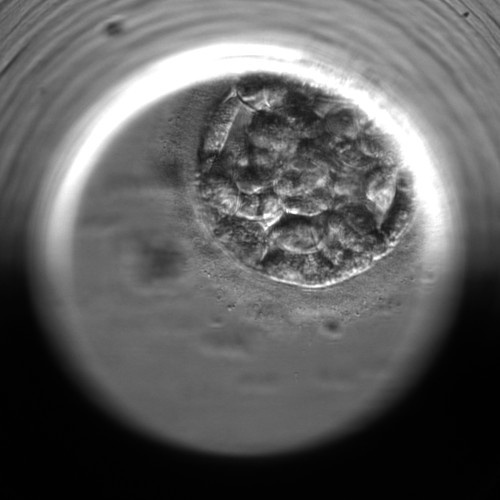
Embryo quality: poor